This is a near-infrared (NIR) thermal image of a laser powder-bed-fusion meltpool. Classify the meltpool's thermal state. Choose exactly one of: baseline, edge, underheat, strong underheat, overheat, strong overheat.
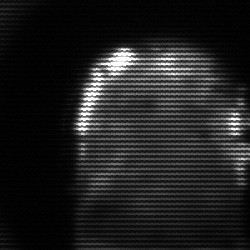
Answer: baseline